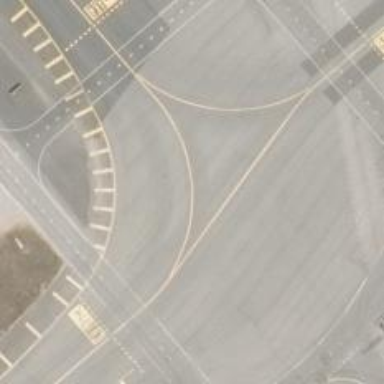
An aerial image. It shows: View of taxiway at the airport.